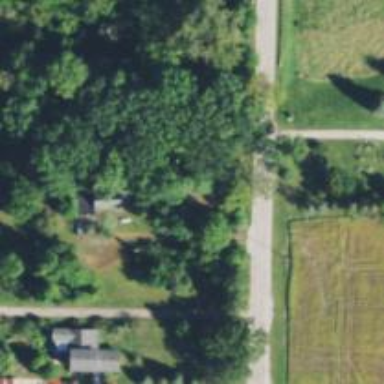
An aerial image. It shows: Driveway leading to service road.